Question: I'm new in maven and have such question.
I know that maven creates it's local repository in C:"User"\m2 folder
and when I create my project(for example in eclipse) and add dependencies.
Then I add my M2_Home repository into build path (C:"User"\m2).
After all this operations I open my command line and write 'mvn package'. Maven creates jar file I start it and all looks fine.
but some times I work at the computers and I have not administrator rules and can't create folder on disk C:
The only solution is to change local repo folder. I do this and trying to rebuild project that I write at home. Maven shows me in command line that all build were success.
I start jar file and see error which told me that my app can't find library (but when I check local repo folder I find this libs).
So can someone help me to solve such kinds of problems.

'''
E:\ColorCorrectLab arget>java -jar ColorCorrectLab2-1.0.jar
Exception in thread "AWT-EventQueue-0" java.lang.NoClassDefFoundError: boofcv/gui/feature/AssociationPanel
at by.bulgak.colorcorrection.menubar.ImageFilterMenuBar$1.actionPerformed(ImageFilterMenuBar.java:87)
at javax.swing.AbstractButton.fireActionPerformed(Unknown Source)
at javax.swing.AbstractButton$Handler.actionPerformed(Unknown Source)
at javax.swing.DefaultButtonModel.fireActionPerformed(Unknown Source)
at javax.swing.DefaultButtonModel.setPressed(Unknown Source)
at javax.swing.AbstractButton.doClick(Unknown Source)
at javax.swing.plaf.basic.BasicMenuItemUI.doClick(Unknown Source)
at javax.swing.plaf.basic.BasicMenuItemUI$Handler.mouseReleased(Unknown Source)
at java.awt.Component.processMouseEvent(Unknown Source)
at javax.swing.JComponent.processMouseEvent(Unknown Source)
at java.awt.Component.processEvent(Unknown Source)
at java.awt.Container.processEvent(Unknown Source)
at java.awt.Component.dispatchEventImpl(Unknown Source)
at java.awt.Container.dispatchEventImpl(Unknown Source)
at java.awt.Component.dispatchEvent(Unknown Source)
at java.awt.LightweightDispatcher.retargetMouseEvent(Unknown Source)
at java.awt.LightweightDispatcher.processMouseEvent(Unknown Source)
at java.awt.LightweightDispatcher.dispatchEvent(Unknown Source)
at java.awt.Container.dispatchEventImpl(Unknown Source)
at java.awt.Window.dispatchEventImpl(Unknown Source)
at java.awt.Component.dispatchEvent(Unknown Source)
at java.awt.EventQueue.dispatchEventImpl(Unknown Source)
at java.awt.EventQueue.access$200(Unknown Source)
at java.awt.EventQueue$3.run(Unknown Source)
at java.awt.EventQueue$3.run(Unknown Source)
at java.security.AccessController.doPrivileged(Native Method)
at java.security.ProtectionDomain$1.doIntersectionPrivilege(Unknown Source)
at java.security.ProtectionDomain$1.doIntersectionPrivilege(Unknown Source)
at java.awt.EventQueue$4.run(Unknown Source)
at java.awt.EventQueue$4.run(Unknown Source)
at java.security.AccessController.doPrivileged(Native Method)
at java.security.ProtectionDomain$1.doIntersectionPrivilege(Unknown Source)
at java.awt.EventQueue.dispatchEvent(Unknown Source)
at java.awt.EventDispatchThread.pumpOneEventForFilters(Unknown Source)
at java.awt.EventDispatchThread.pumpEventsForFilter(Unknown Source)
at java.awt.EventDispatchThread.pumpEventsForHierarchy(Unknown Source)
at java.awt.EventDispatchThread.pumpEvents(Unknown Source)
at java.awt.EventDispatchThread.pumpEvents(Unknown Source)
at java.awt.EventDispatchThread.run(Unknown Source)
Caused by: java.lang.ClassNotFoundException: boofcv.gui.feature.AssociationPanel
at java.net.URLClassLoader$1.run(Unknown Source)
at java.net.URLClassLoader$1.run(Unknown Source)
at java.security.AccessController.doPrivileged(Native Method)
at java.net.URLClassLoader.findClass(Unknown Source)
at java.lang.ClassLoader.loadClass(Unknown Source)
at sun.misc.Launcher$AppClassLoader.loadClass(Unknown Source)
at java.lang.ClassLoader.loadClass(Unknown Source)
'''
This is my 'pom.xml' :
'''
<project xmlns="http://maven.apache.org/POM/4.0.0"
xmlns:xsi="http://www.w3.org/2001/XMLSchema-instance"
xsi:schemaLocation="http://maven.apache.org/POM/4.0.0 http://maven.apache.org/xsd/maven-4.0.0.xsd">
<modelVersion>4.0.0</modelVersion>
<groupId>ColorCorrectLab2</groupId>
<artifactId>ColorCorrectLab2</artifactId>
<version>1.0</version>
<dependencies>
<dependency>
<groupId>org.boofcv</groupId>
<artifactId>boofcv</artifactId>
<version>0.12</version>
</dependency>
</dependencies>
<build>
<plugins>
<plugin>
<groupId>org.apache.maven.plugins</groupId>
<artifactId>maven-compiler-plugin</artifactId>
<version>2.0.2</version>
<configuration>
<source>1.6</source>
<target>1.6</target>
</configuration>
</plugin>
<plugin>
<groupId>org.apache.maven.plugins</groupId>
<artifactId>maven-jar-plugin</artifactId>
<version>2.4</version>
<configuration>
<archive>
<manifest>
<addClasspath>true</addClasspath>
<classpathPrefix>lib/</classpathPrefix>
<mainClass>by.bulgak.colorcorrection.main.Main</mainClass>
</manifest>
</archive>
</configuration>
</plugin>
</plugins>
</build>
</project>
'''
at <URL>
'''
Maven
BoofCV is on Maven central repository. To add it to your project add the following to your project's pom file:
<dependency>
<groupId>org.boofcv</groupId>
<artifactId>boofcv</artifactId>
<version>XXX</version>
</dependency>
'''
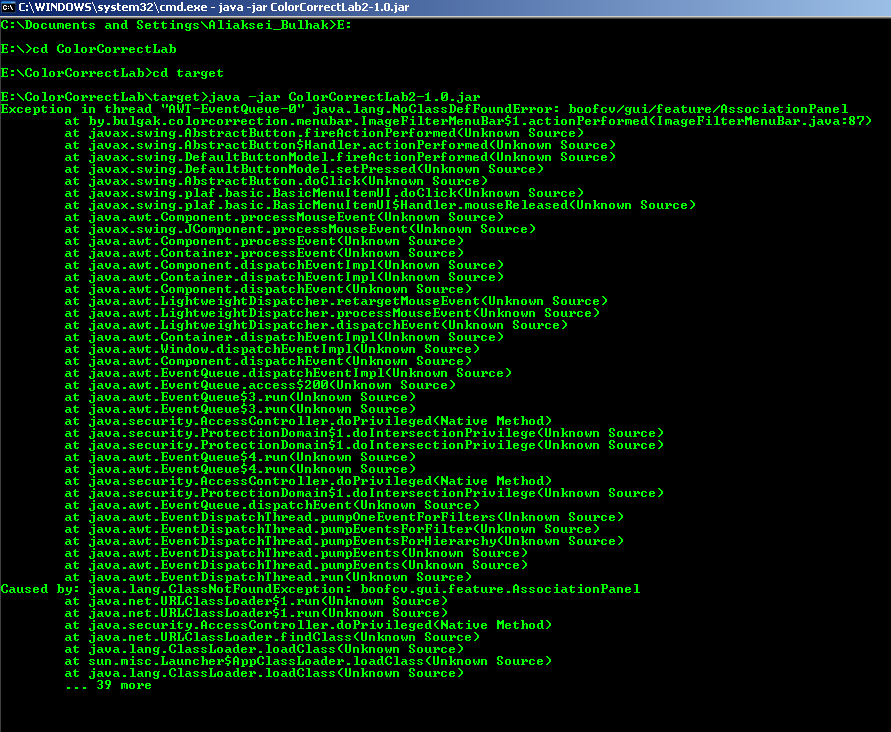
Answer: The jar you have created doesn't contain the dependencies you need. In this case you need to create a so called ueber-jar which can be accomplished by using <URL>
'''
<project>
[...]
<build>
[...]
<plugins>
<plugin>
<artifactId>maven-assembly-plugin</artifactId>
<version>2.4</version>
<configuration>
<descriptorRefs>
<descriptorRef>jar-with-dependencies</descriptorRef>
</descriptorRefs>
</configuration>
<executions>
<execution>
<id>make-assembly</id> <!-- this is used for inheritance merges -->
<phase>package</phase> <!-- bind to the packaging phase -->
<goals>
<goal>single</goal>
</goals>
</execution>
</executions>
</plugin>
[...]
</project>
'''